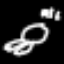
Label: frog